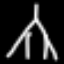
Label: The Eiffel Tower